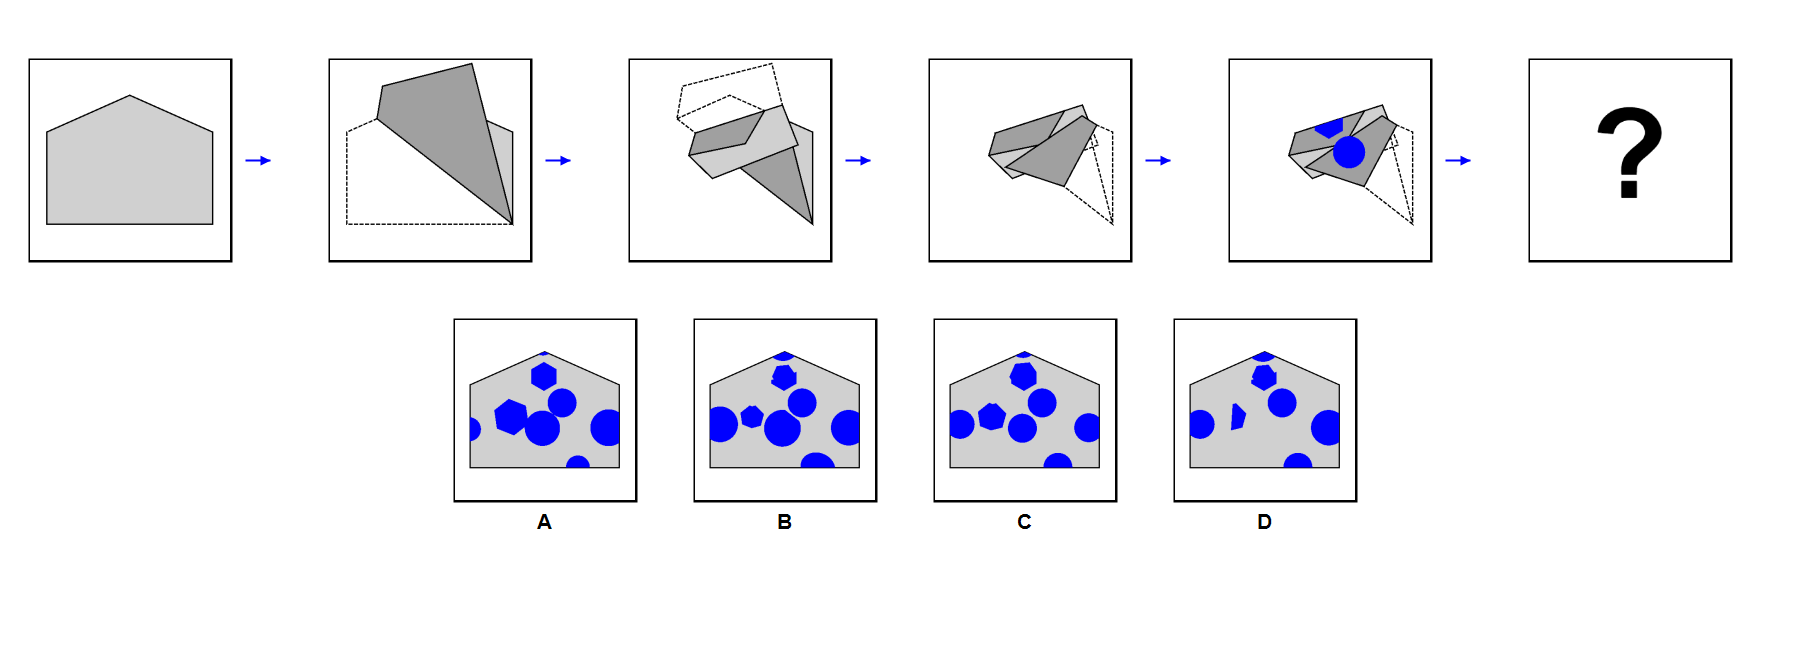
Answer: C